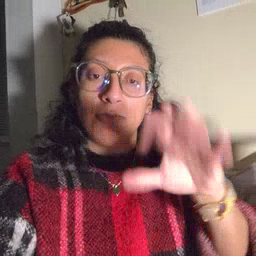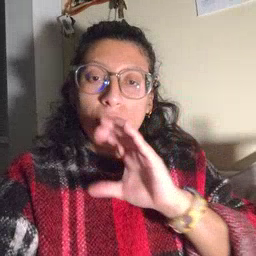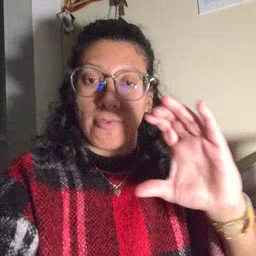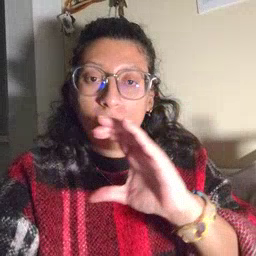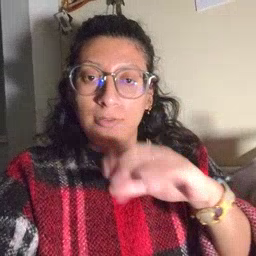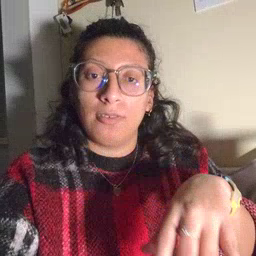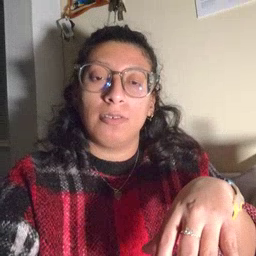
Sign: chocolate